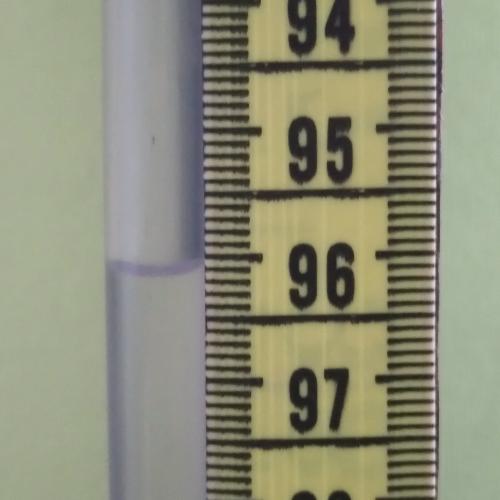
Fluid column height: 96.1 cm